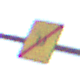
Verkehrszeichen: EndeUmleitung
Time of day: MorningAfternoon
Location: Outdoor (Nature)
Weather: PartlyCloudy
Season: NotSpecified
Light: Natural